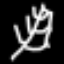
Label: leaf